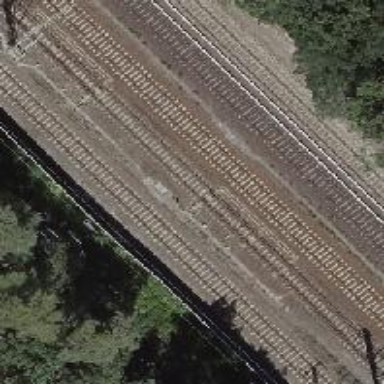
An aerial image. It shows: Railway switch with the turnout on the left side.